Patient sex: M
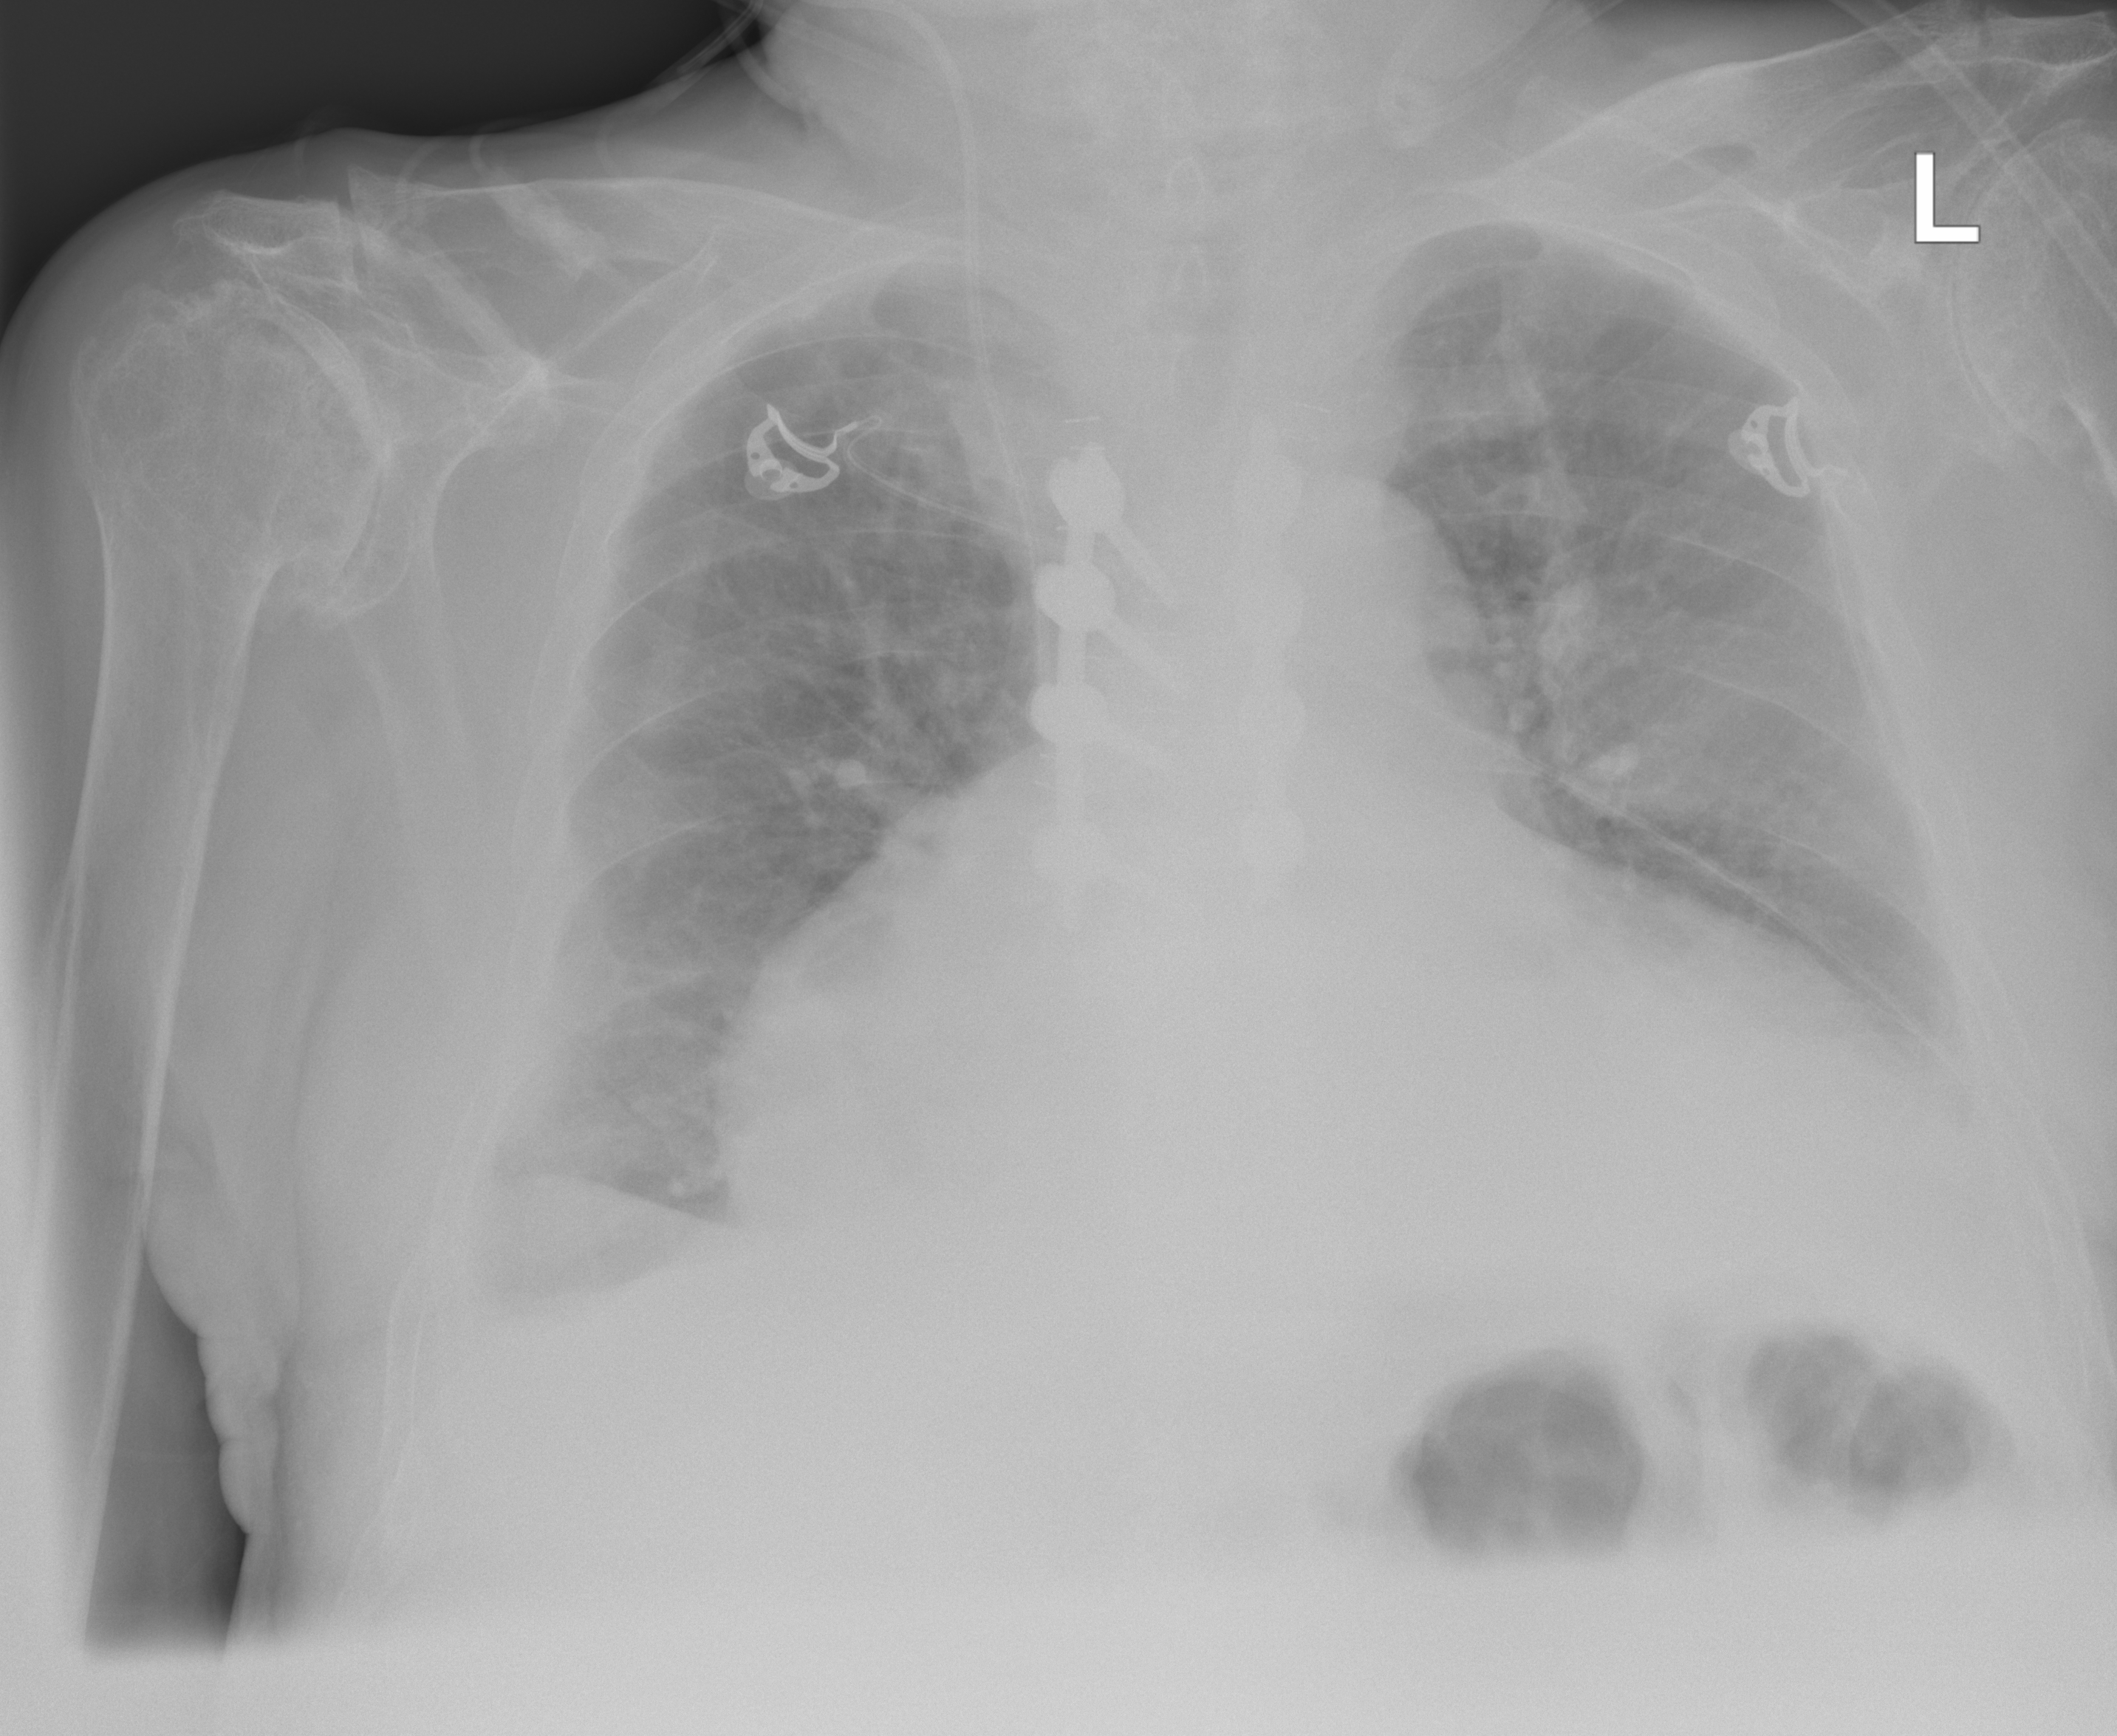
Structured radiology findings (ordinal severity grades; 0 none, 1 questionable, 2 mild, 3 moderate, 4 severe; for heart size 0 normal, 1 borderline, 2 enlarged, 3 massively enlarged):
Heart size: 3
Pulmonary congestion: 0
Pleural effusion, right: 0
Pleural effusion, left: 2
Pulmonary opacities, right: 0
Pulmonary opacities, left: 0
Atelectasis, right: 0
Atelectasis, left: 0